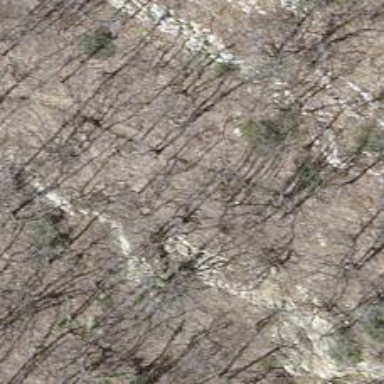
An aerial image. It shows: Path on the ground.